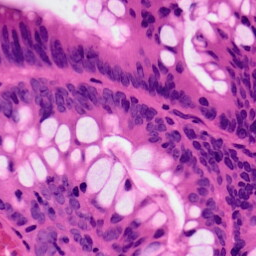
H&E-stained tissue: Colon